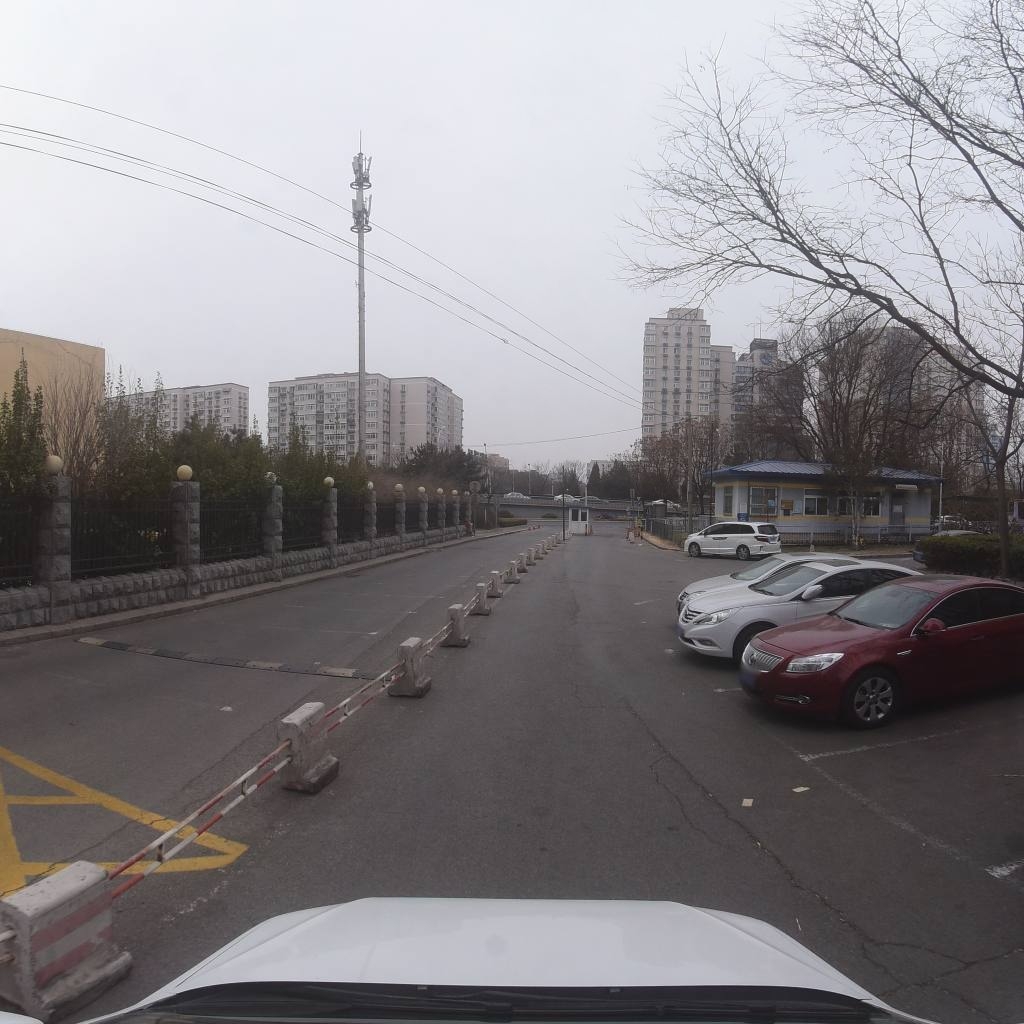
Region: Xicheng
Road damage annotations: longitudinal crack, longitudinal crack, longitudinal crack